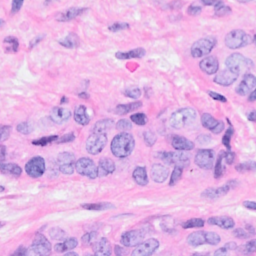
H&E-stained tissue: Breast